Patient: sex F, age 75
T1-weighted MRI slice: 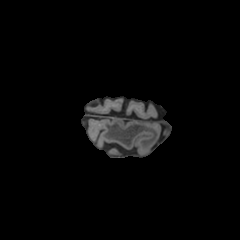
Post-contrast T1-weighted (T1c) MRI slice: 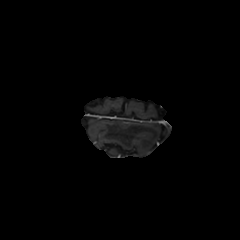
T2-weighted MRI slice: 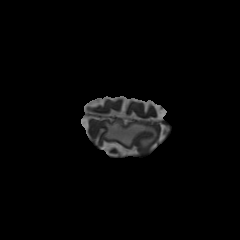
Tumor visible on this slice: yes
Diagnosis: Glioblastoma, IDH-wildtype
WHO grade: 4